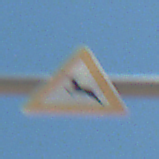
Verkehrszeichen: WildwechselRechts
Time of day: Midday
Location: Outdoor (Nature)
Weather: Clear
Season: NotSpecified
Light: Natural